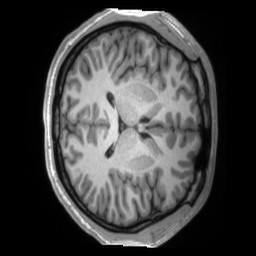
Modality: T1w
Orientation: axial
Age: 26
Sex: male
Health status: ill
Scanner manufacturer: siemens
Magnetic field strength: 3 T
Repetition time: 2.2 s
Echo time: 0.00157 s